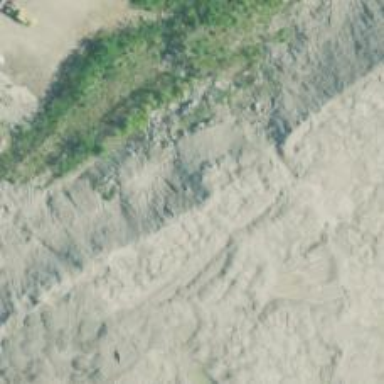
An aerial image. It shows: Natural cliff.